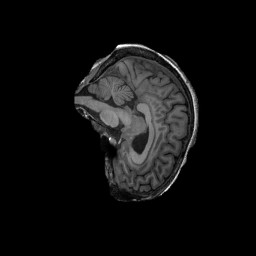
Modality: T1w
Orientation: sagittal
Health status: ill
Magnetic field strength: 3 T